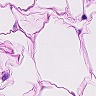
Metastatic tissue present: no